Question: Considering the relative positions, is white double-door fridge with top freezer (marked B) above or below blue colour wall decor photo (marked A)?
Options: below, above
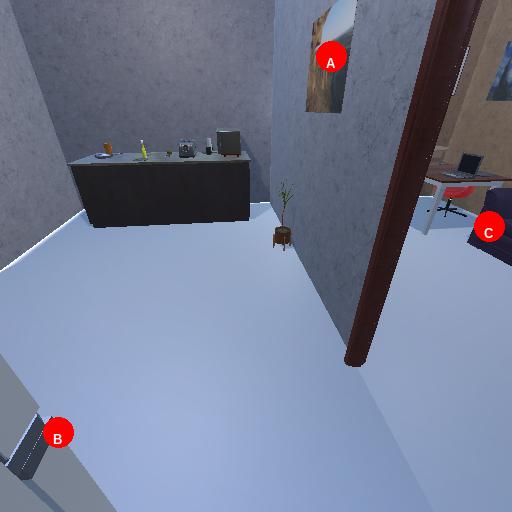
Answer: below